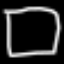
Label: square